Question: I want to have the Lollipop style switch button for my app:

How could I implement this button so it looks like this also on older versions of android?
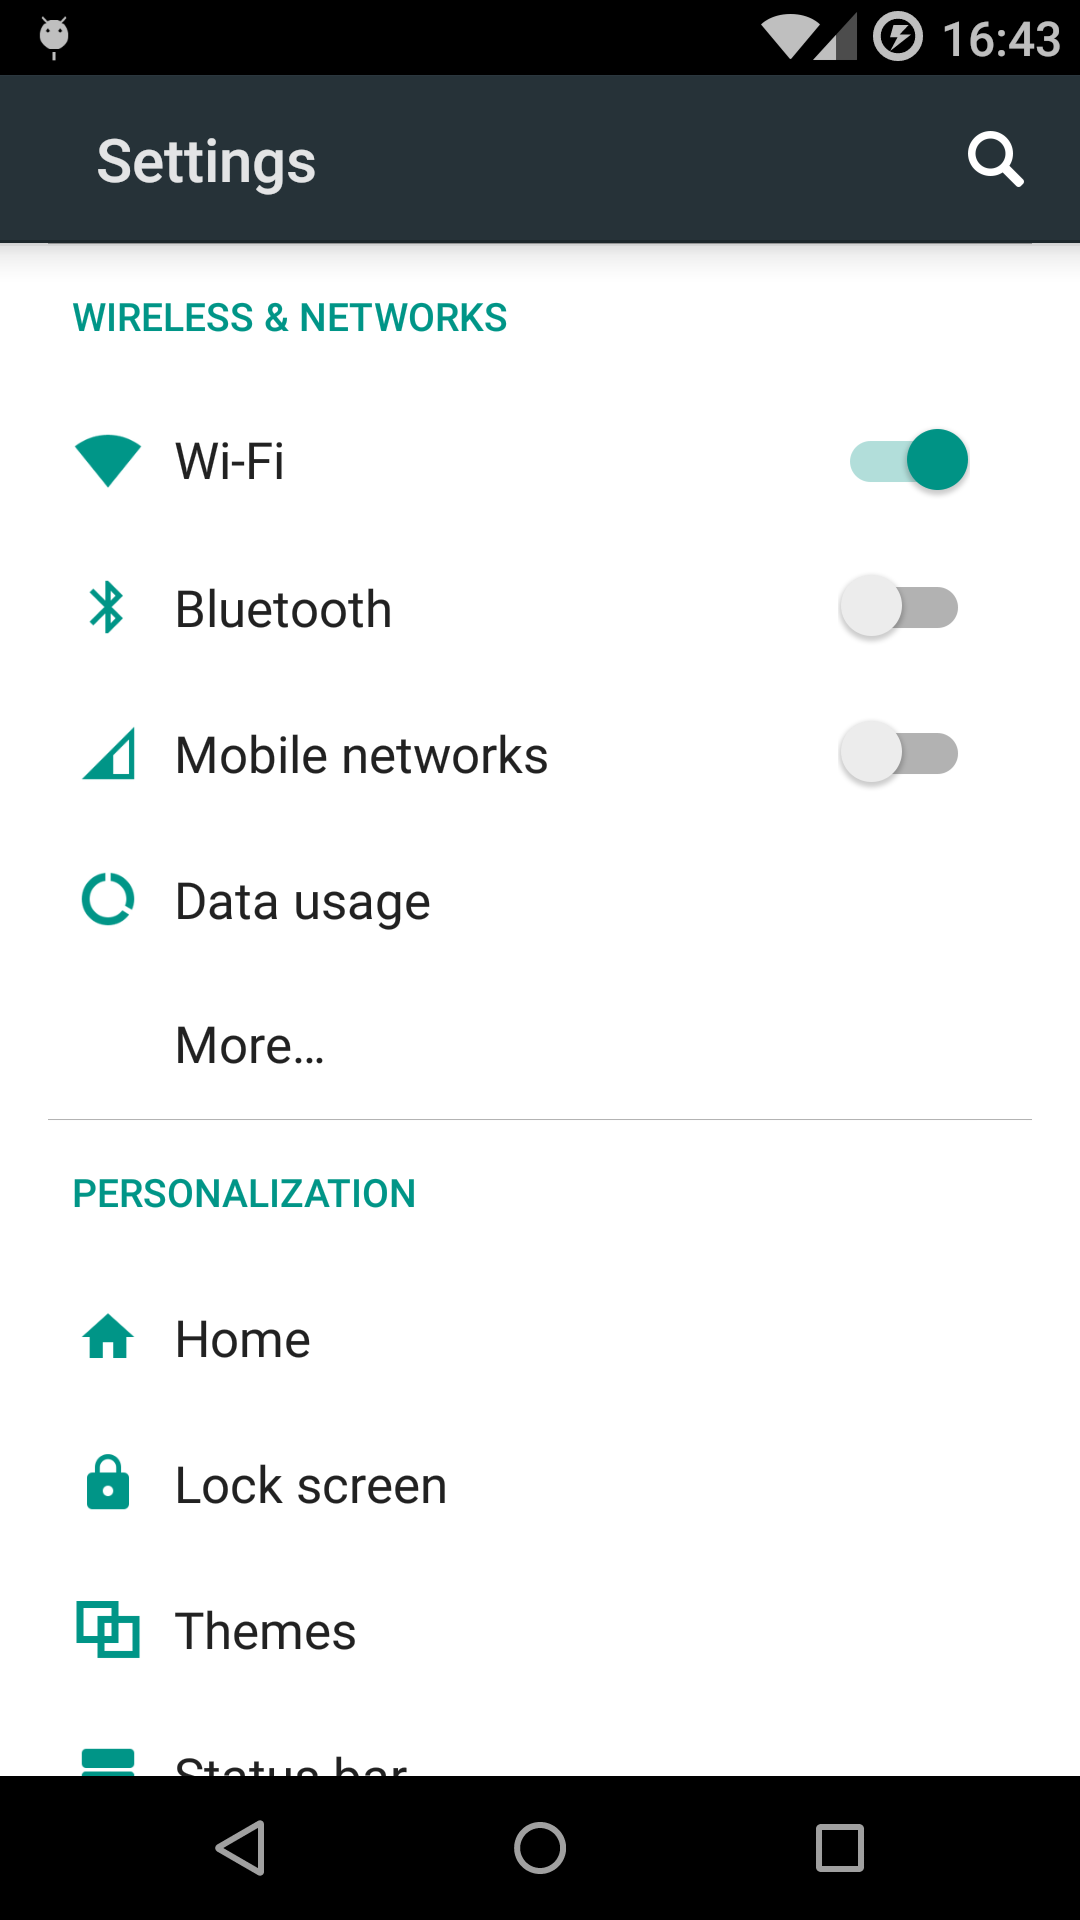
Answer: At first set 'android:targetSdkVersion="22"' in your manifest to make your app compatible to .
NOTE:
'''
<item name="android:colorAccent">@color/accent</item>
'''
Create your own theme for your app in
in Folder
'''
<?xml version="1.0" encoding="utf-8"?>
<resources>
<style name="AppTheme" parent="AppTheme.Base">
<item name="android:colorPrimary">@color/primary</item>
<item name="android:colorPrimaryDark">@color/primary_dark</item>
<item name="android:colorAccent">@color/accent</item>
<item name="android:textColorPrimary">@color/text_primary</item>
<item name="android:textColor">@color/text_secondary</item>
<item name="android:navigationBarColor">@color/primary_dark</item>
<item name="toolbarStyle">@style/Widget.AppCompat.Toolbar</item>
</style>
</resources>
'''
in default Folder or
'''
<resources>
<!-- Base application theme. -->
<style name="AppTheme" parent="AppTheme.Base">
<!-- Customize your theme here. -->
<item name="toolbarStyle">@style/Widget.AppCompat.Toolbar</item>
</style>
<style name="AppTheme.Base" parent="Theme.AppCompat">
<!-- Customize your theme here. -->
<!-- colorPrimary is used for the default action bar background -->
<item name="colorPrimary">@color/primary</item>
<!-- colorPrimaryDark is used for the status bar -->
<item name="colorPrimaryDark">@color/primary_dark</item>
<!-- colorAccent is used as the default value for colorControlActivated
which is used to tint widgets -->
<item name="colorAccent">@color/accent</item>
<!-- You can also set colorControlNormal, colorControlActivated
colorControlHighlight & colorSwitchThumbNormal. -->
</style>
</resources>
'''